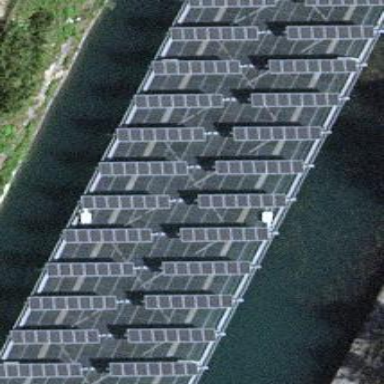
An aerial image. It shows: Solar power plant.